Question: I have implemented a close button on my datetime picker by making changes in my bootstrap-datetimepicker.min.js. Here is the code.
'''
<tr><td><button class="label label-danger" onclick="this.blur()">Close</button></td><tr>
'''
When I click close, I want this datetime picker window to be closed. I've tried several thing but none are working. What should I do?

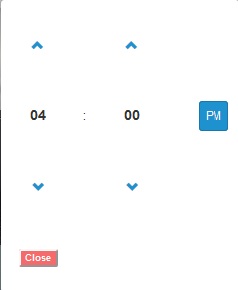
Answer: Not sure if I understand the problem. But something like this can work.
'''
<button class="label label-danger" onclick="javascript:$(document).find(" .bootstrap-datetimepicker-widget").hide();">Close</button>
'''